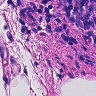
Metastatic tissue present: no